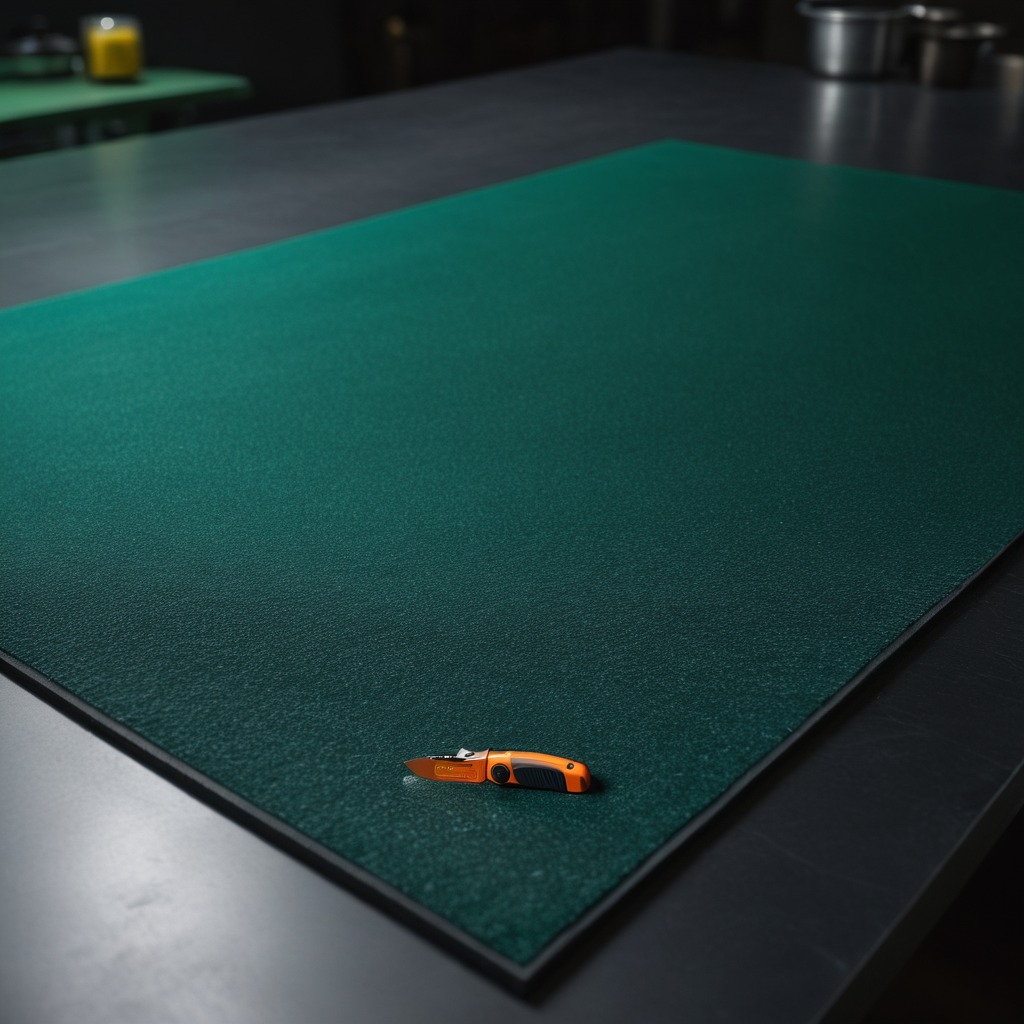
A utility knife lying on a clean granite tabletop covered with a green rubber mat inside a workshop at night dim ambient light soft shadows worn but beneath the mat